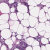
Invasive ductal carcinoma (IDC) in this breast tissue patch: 1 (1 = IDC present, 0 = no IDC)